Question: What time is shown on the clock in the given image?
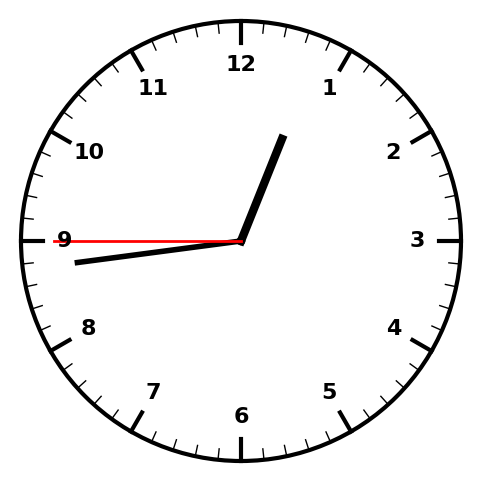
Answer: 12:43:45